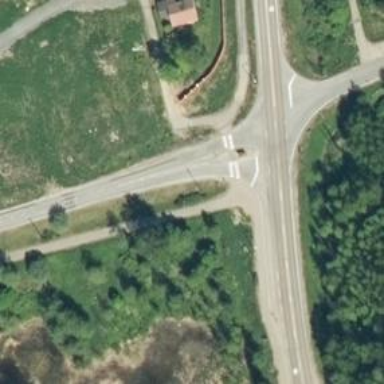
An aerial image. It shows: Island crossing on the road.